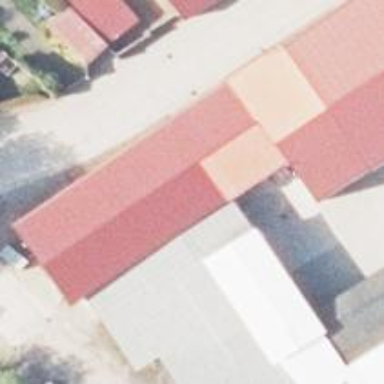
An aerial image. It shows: Industrial building.